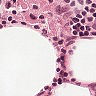
Metastatic tissue present: no